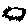
Label: sun